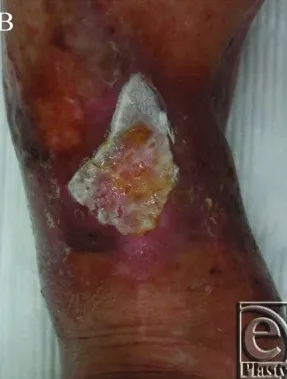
The gross appearance of freeze-dried PRP and its application to the wound. (b) Freeze-dried PRP was reconstituted to the original PRP volume with the normal saline solution, and 2 mL of reconstituted PRP was applied and covered with a gelatin sheet. PRP indicates platelet-rich plasma.
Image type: medical_photograph (skin_photograph)